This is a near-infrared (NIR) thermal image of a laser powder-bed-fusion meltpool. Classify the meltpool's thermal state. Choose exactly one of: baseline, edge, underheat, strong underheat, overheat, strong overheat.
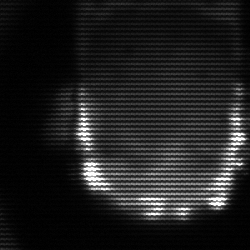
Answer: baseline